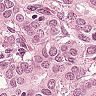
Metastatic tissue present: yes